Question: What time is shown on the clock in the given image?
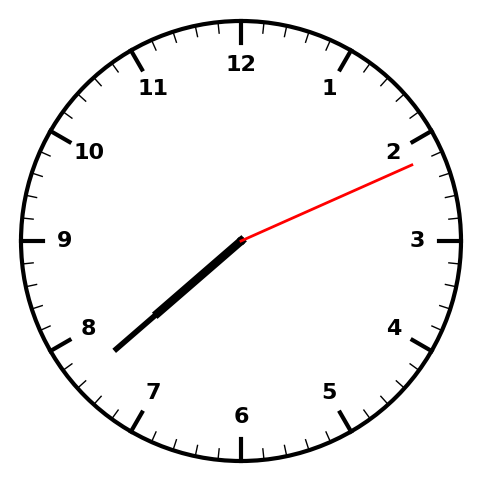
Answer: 07:38:11